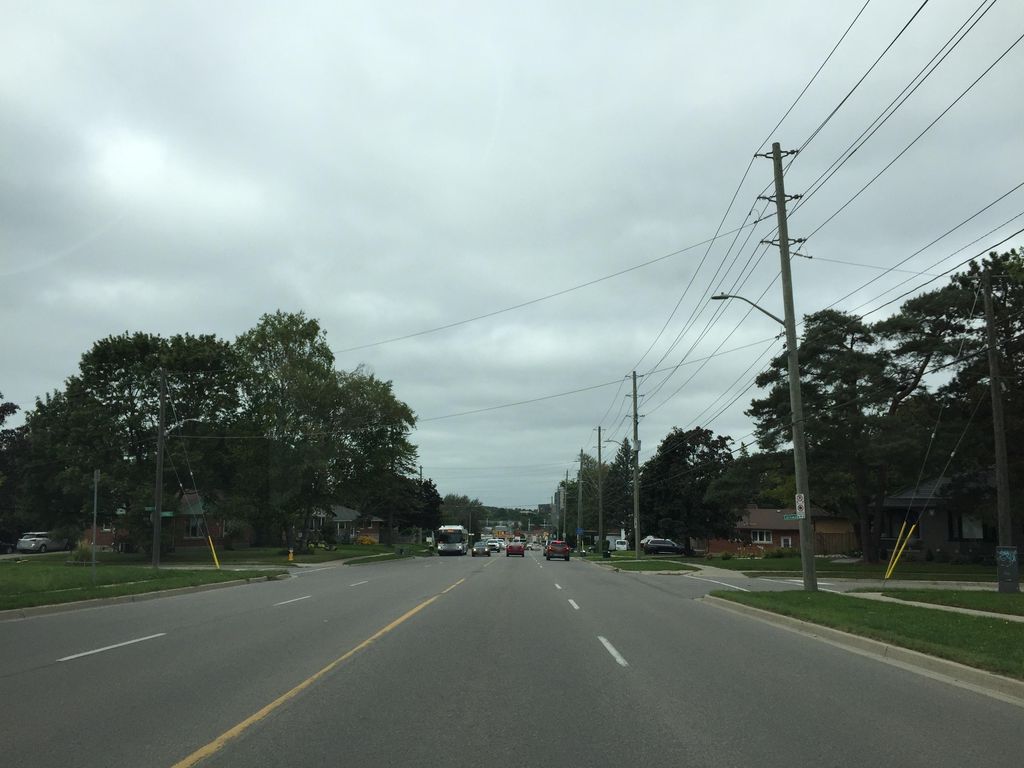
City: kitchener-waterloo